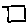
Label: square